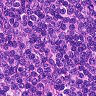
Metastatic tissue present: no